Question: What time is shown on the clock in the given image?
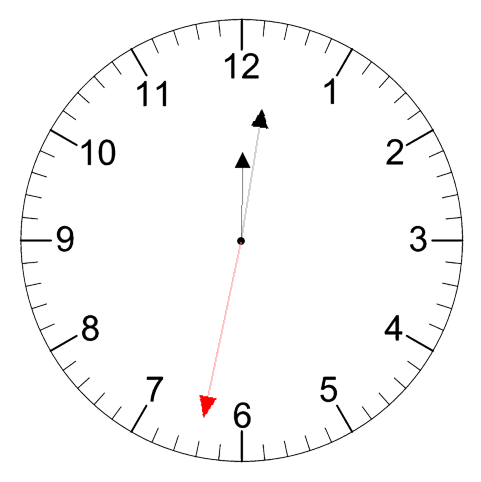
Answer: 12:01:32